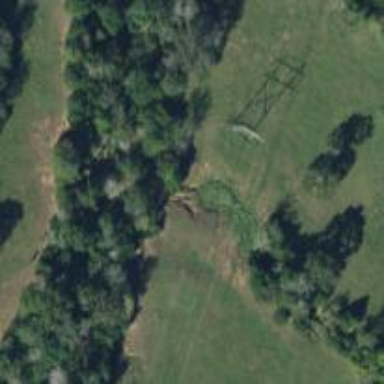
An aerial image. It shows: Power tower.